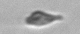
Label: Cryptophyta